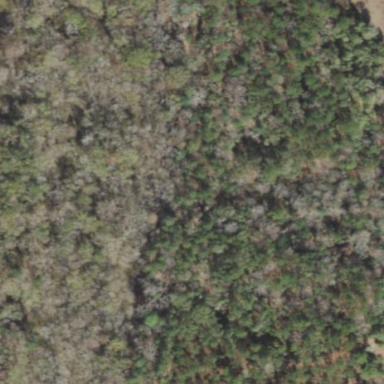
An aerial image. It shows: Mixed woodland with various types of leaves.